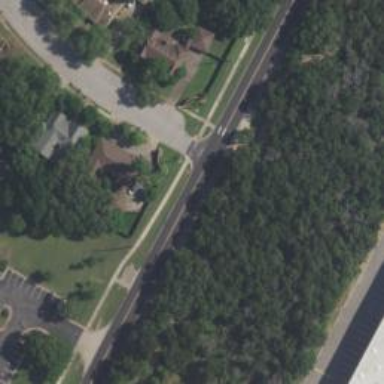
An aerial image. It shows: Marked road crossing.